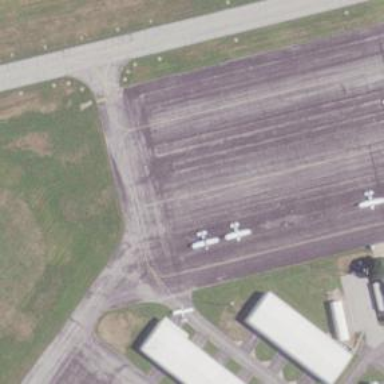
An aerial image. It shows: View of taxiway at the airport.